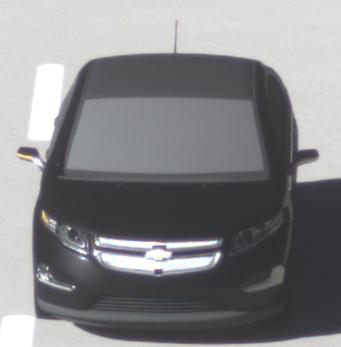
Make: Chevrolet
Model: Volt
Detailed model: Volt
Model produced from: 2011/11
Model produced until: 2014/08
Doors: 5
Color: black
Road condition: dry road
Daytime: morning or afternoon
Contrast: high contrast